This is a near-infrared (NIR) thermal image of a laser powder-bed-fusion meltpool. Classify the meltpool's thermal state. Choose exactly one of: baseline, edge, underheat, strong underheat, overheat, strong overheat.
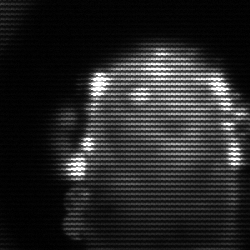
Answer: baseline